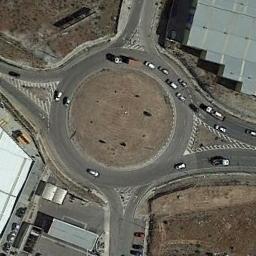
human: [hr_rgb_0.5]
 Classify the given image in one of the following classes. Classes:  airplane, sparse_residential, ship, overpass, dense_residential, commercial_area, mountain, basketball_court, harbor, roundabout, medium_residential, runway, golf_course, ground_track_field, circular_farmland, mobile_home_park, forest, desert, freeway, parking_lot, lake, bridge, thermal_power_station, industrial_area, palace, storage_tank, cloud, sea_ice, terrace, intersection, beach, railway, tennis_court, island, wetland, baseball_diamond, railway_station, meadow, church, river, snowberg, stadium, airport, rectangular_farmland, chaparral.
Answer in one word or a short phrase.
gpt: roundabout